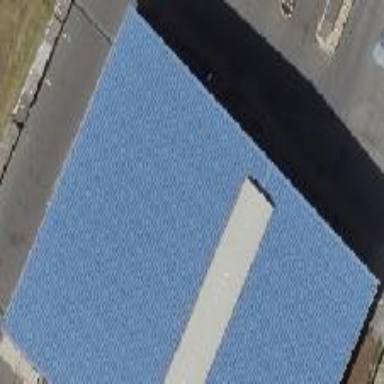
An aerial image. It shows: View of roof of building.